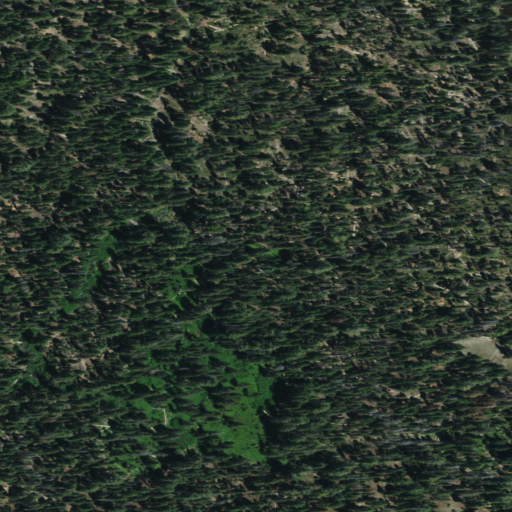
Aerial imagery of valley in California named Grassy Swale containing evergreen forest and woody wetlands